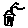
Label: house